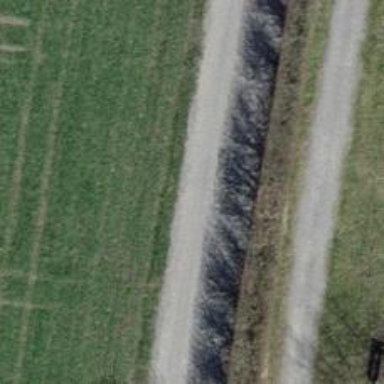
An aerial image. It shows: Asphalt track with grade1 quality.